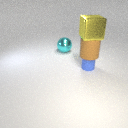
small blue rubber cylinder below large brown rubber cylinder